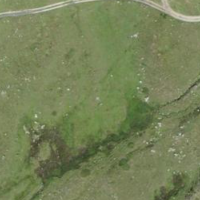
EUNIS habitat code: 26
Species observed at this site:
Hypericum perforatum